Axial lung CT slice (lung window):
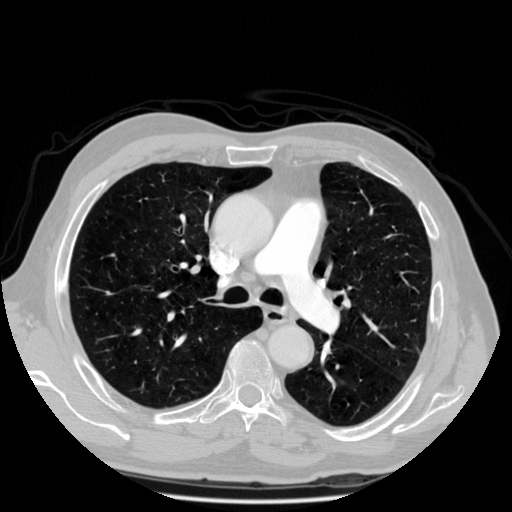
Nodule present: no